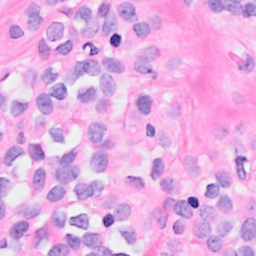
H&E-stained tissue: Breast